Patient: sex M, age 60
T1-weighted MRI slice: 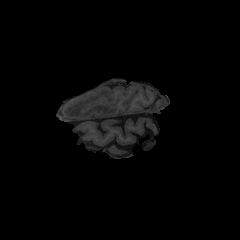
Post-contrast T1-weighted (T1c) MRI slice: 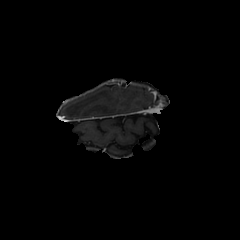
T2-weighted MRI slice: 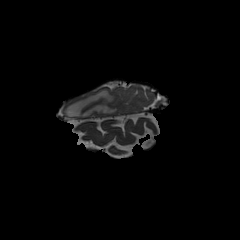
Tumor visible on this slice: yes
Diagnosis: Glioblastoma, IDH-wildtype
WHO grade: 4